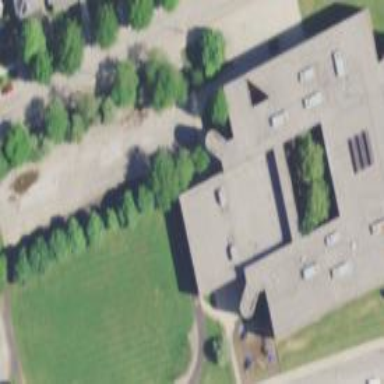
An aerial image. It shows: School.